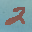
Label: 2